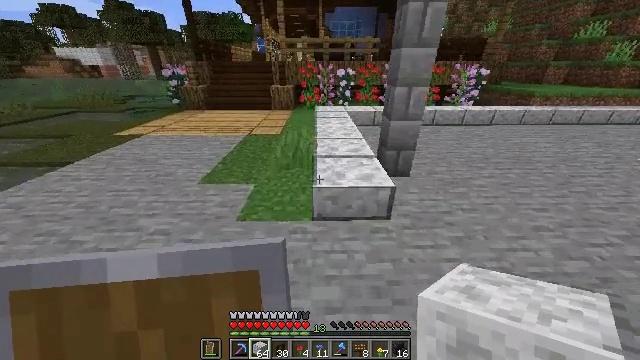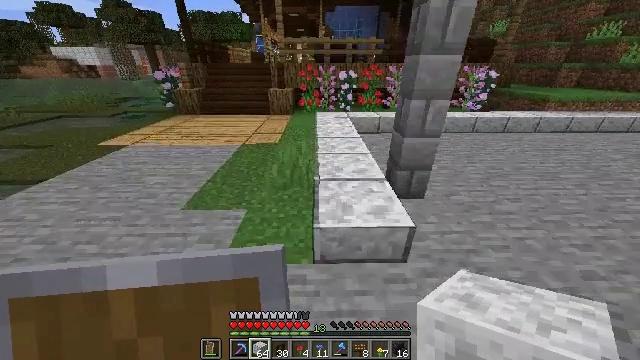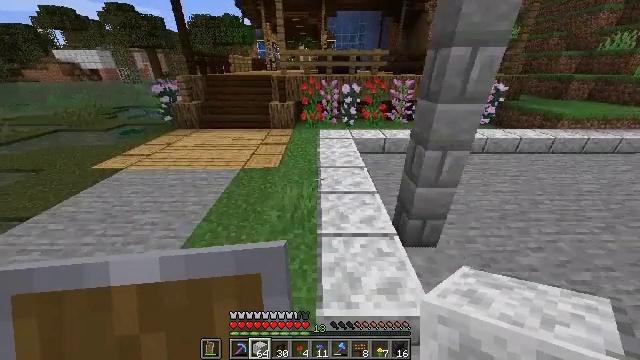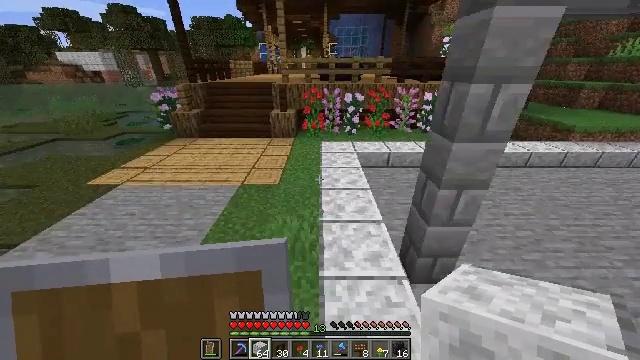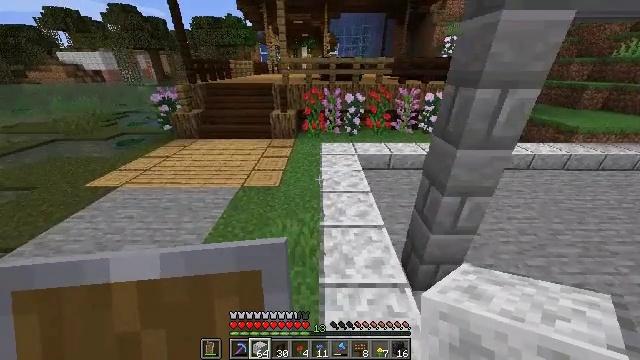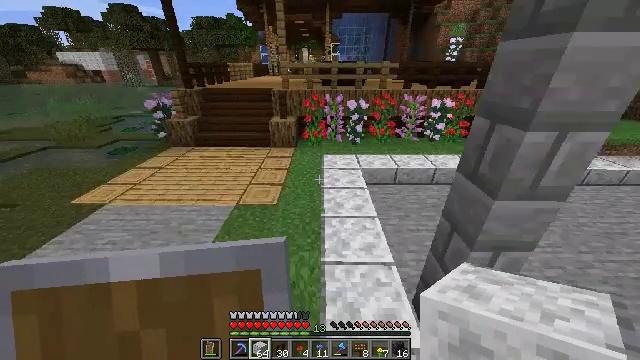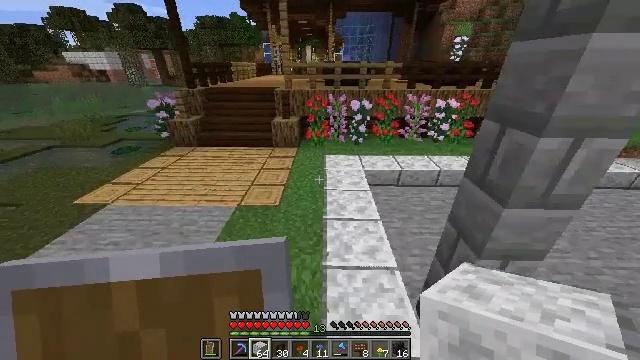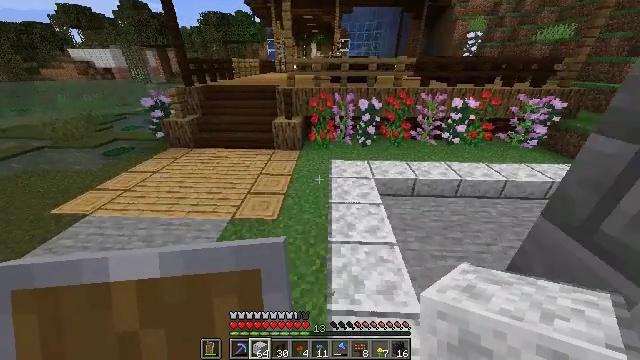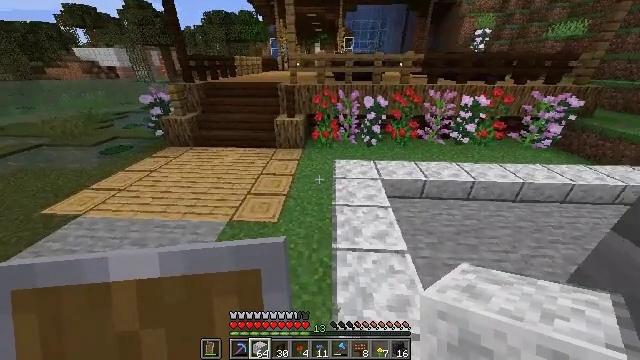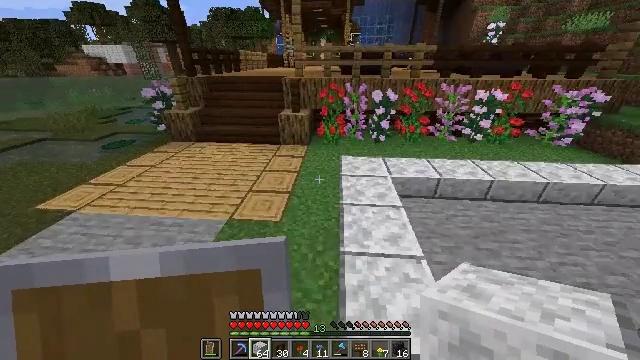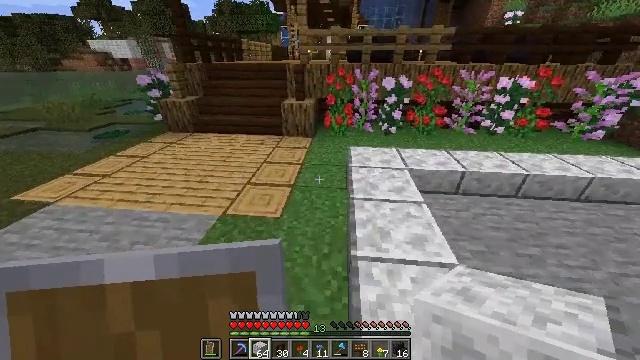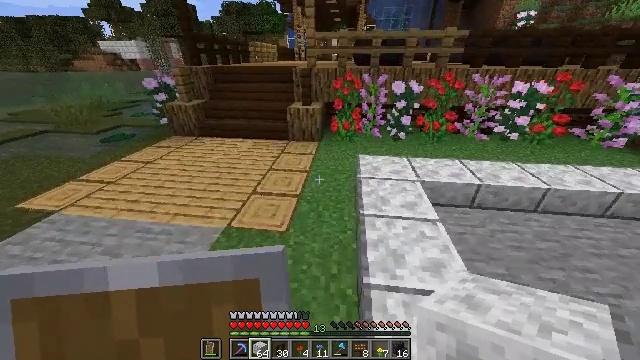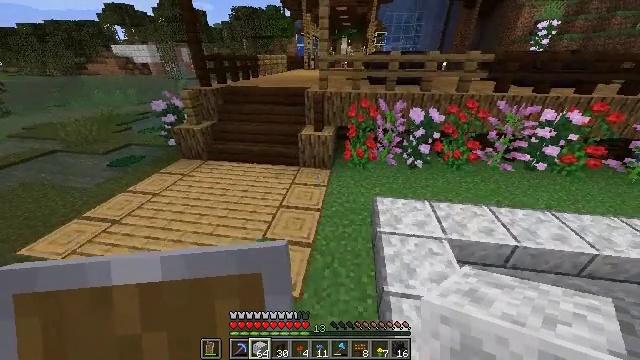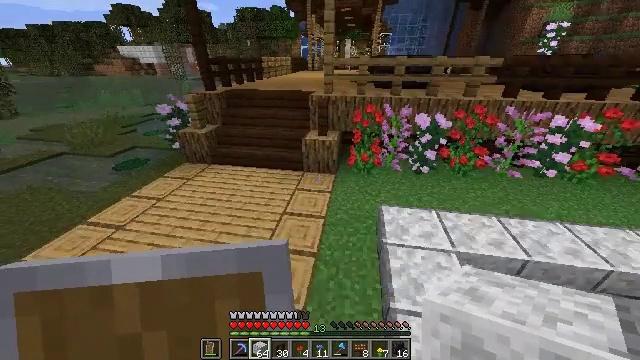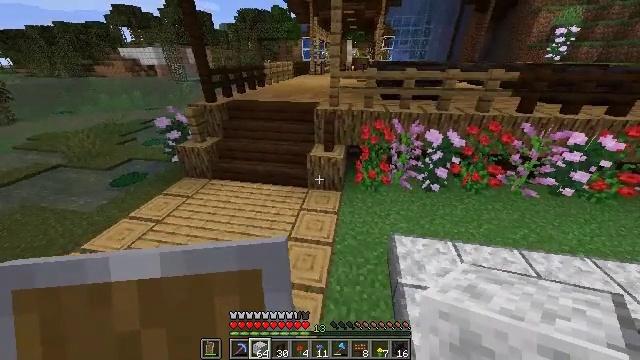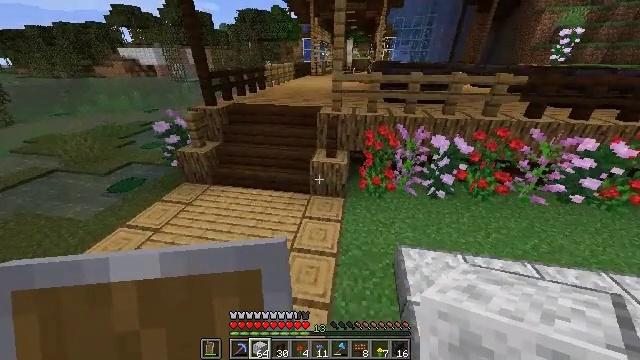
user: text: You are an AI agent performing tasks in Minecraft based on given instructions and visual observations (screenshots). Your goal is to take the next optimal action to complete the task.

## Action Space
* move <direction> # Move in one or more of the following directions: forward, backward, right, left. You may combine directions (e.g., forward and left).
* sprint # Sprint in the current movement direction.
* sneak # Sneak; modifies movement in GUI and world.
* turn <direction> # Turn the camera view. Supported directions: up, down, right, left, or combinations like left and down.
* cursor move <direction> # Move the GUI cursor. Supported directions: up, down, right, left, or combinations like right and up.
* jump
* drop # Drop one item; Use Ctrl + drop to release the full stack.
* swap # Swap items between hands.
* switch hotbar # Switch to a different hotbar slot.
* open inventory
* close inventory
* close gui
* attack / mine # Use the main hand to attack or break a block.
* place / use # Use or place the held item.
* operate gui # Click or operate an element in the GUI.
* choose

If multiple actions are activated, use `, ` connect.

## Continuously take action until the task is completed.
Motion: motion action
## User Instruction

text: Make polished diorite stairs in the crafting table.
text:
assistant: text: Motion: move forward, jump
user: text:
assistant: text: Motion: move forward, jump
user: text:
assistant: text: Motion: move forward, jump
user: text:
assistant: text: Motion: move forward, jump
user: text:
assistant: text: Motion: move forward, jump
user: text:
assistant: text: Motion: move forward, jump
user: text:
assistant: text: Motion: move forward and move left, turn left, jump
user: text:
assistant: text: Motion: move forward and move left, jump
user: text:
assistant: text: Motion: move forward and move left, turn left, jump
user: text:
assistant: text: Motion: move forward and move left, turn left, jump
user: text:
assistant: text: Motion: move forward and move left, turn left, jump
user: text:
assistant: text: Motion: move forward and move left, turn left, jump
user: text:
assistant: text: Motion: move forward and move left, jump
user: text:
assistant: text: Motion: move forward and move left, jump
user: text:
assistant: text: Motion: move forward and move left, jump
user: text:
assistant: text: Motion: move forward and move left, jump
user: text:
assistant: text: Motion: move forward and move left, jump
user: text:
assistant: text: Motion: move forward and move left, jump
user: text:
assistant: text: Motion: move forward and move left
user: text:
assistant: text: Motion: move forward
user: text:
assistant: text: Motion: move forward
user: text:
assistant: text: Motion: move forward, turn right and up
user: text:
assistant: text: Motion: move forward, turn right and up
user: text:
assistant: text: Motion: move forward, turn right and up
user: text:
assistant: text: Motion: move forward, turn up
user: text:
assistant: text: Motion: move forward
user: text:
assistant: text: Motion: move forward, turn up
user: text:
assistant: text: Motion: move forward, turn up
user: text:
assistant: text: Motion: move forward, turn right and up
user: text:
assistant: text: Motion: move forward, turn right and up